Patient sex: F
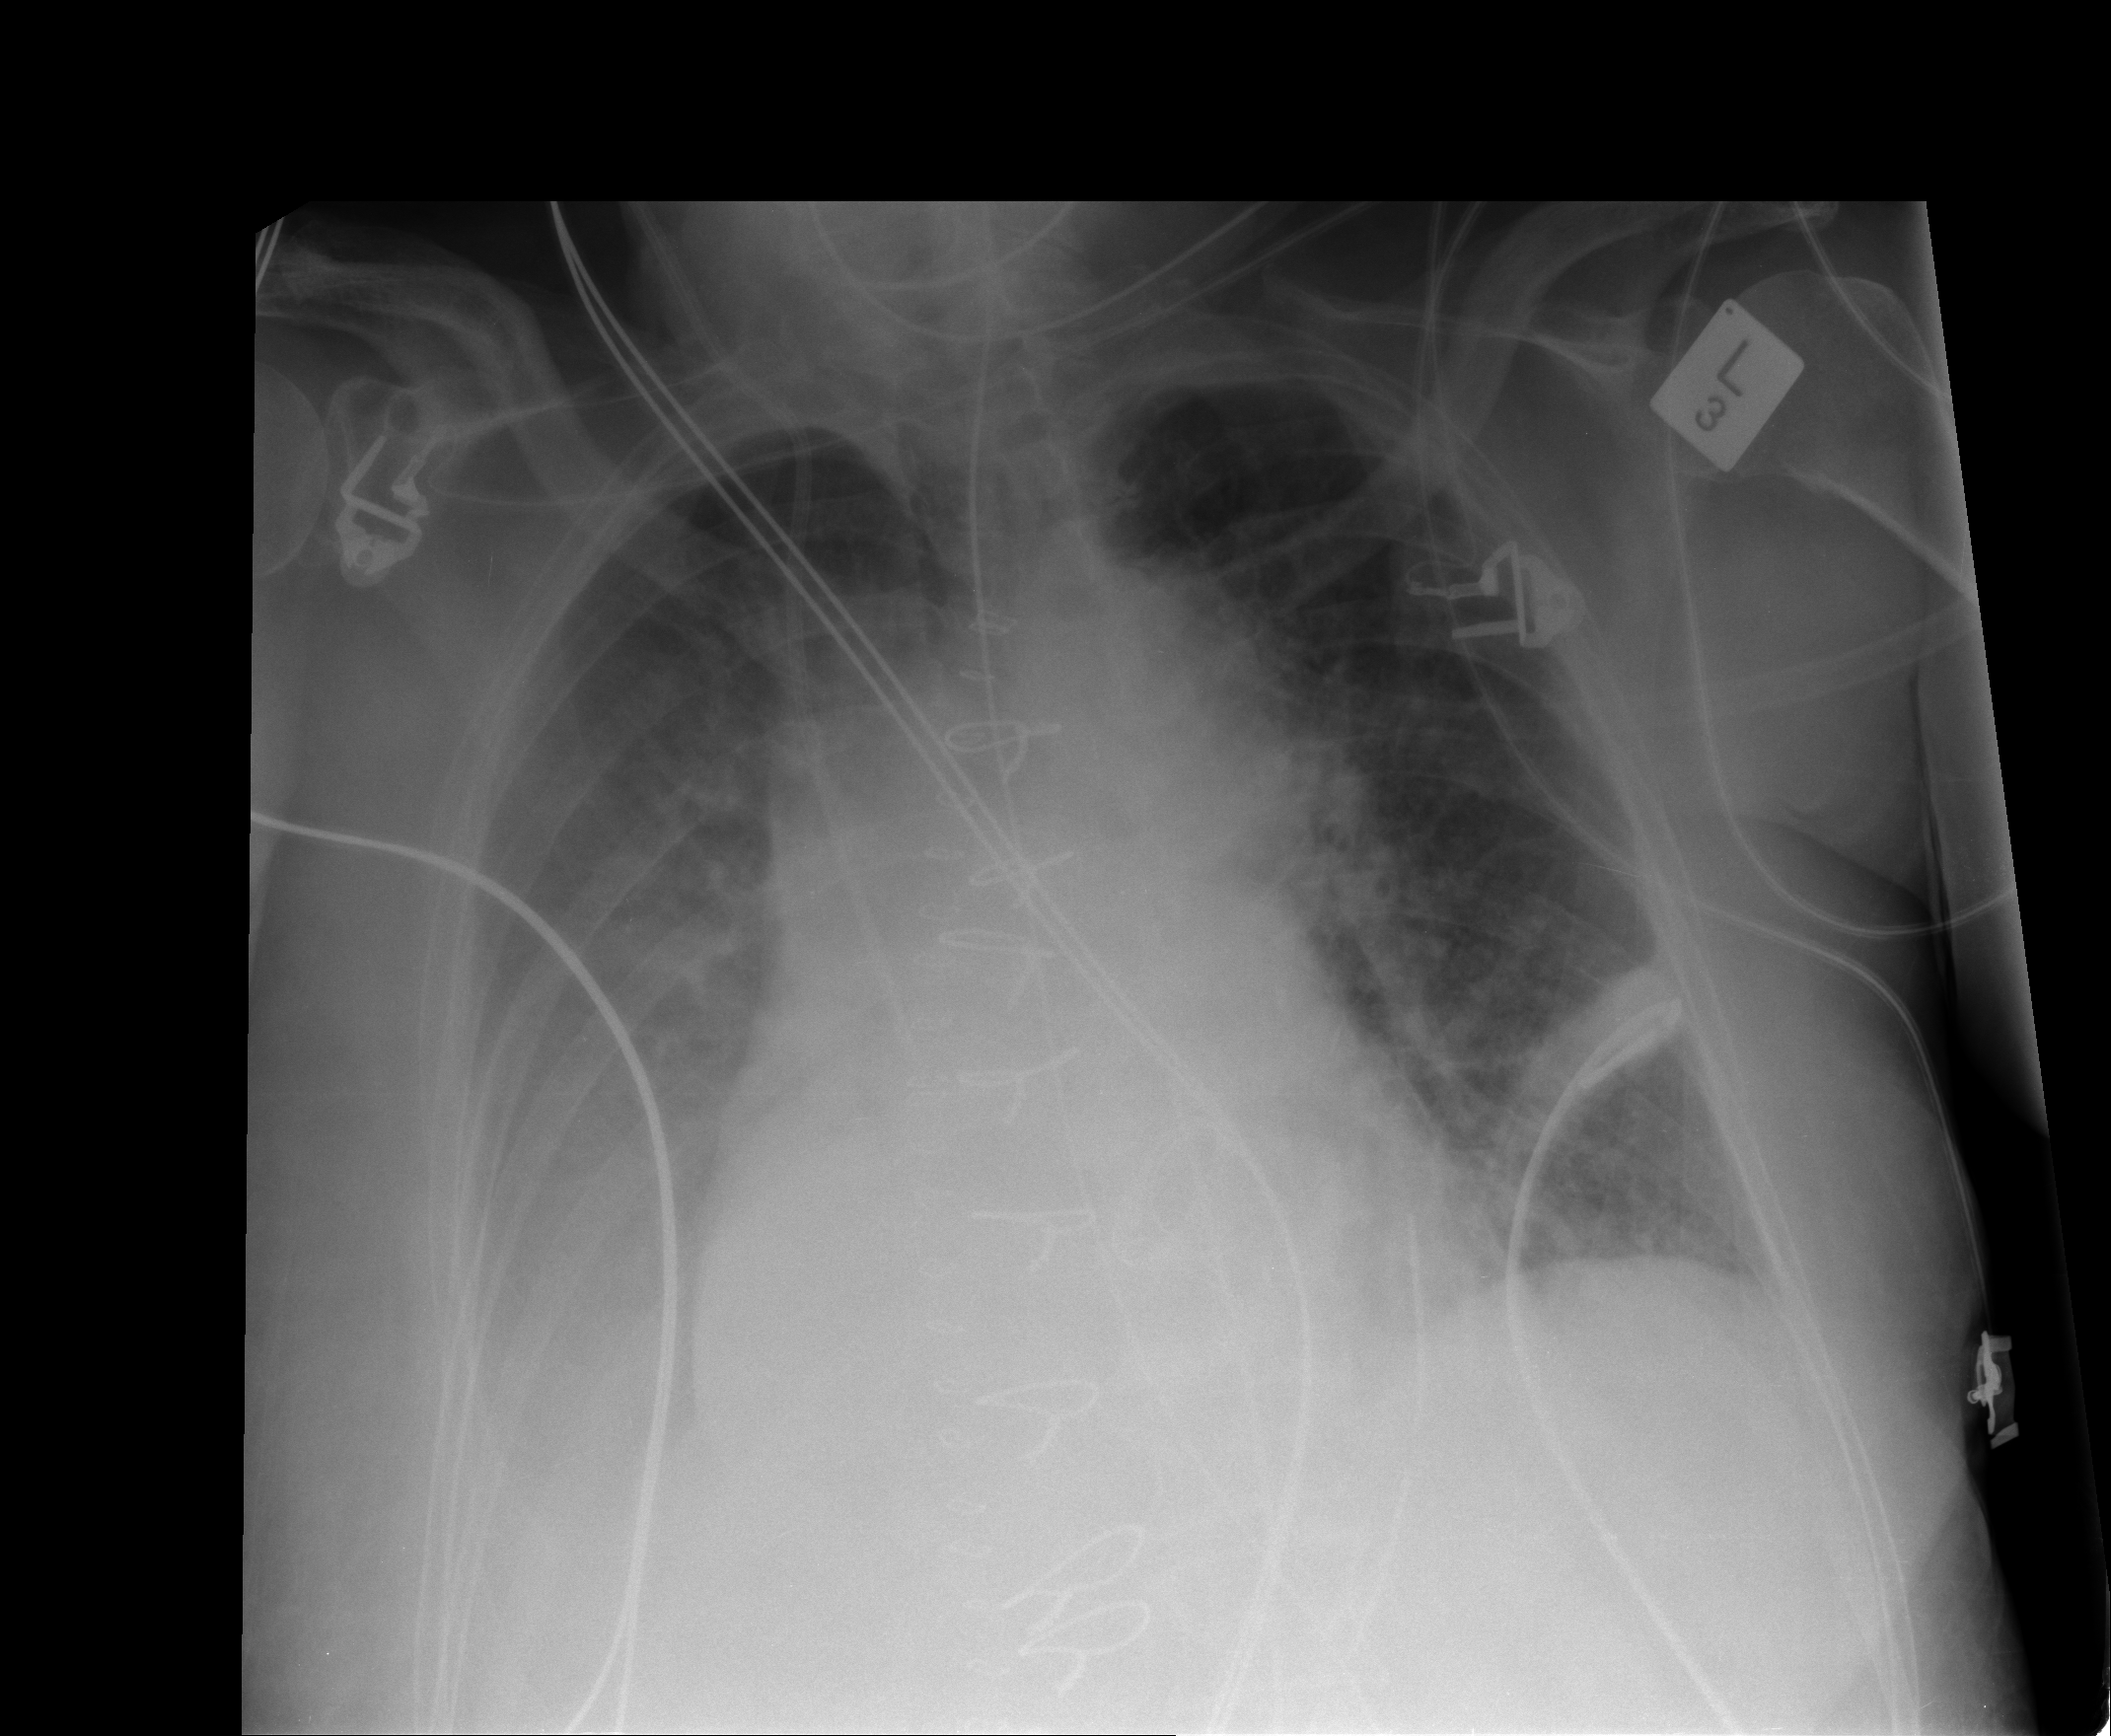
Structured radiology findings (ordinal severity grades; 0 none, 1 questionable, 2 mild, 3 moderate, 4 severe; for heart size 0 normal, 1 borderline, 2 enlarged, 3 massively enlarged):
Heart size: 2
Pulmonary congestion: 1
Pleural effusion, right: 3
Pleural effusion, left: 2
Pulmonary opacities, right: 0
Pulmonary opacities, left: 1
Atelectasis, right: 2
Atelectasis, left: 1